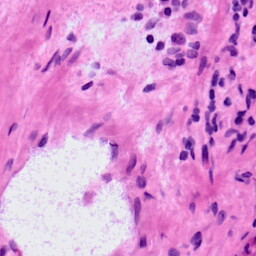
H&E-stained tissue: LymphNode